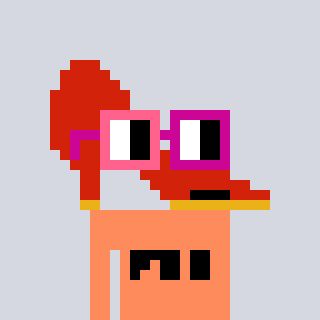
a pixel art character with square pink and red glasses, a highheel-shaped head and a peachy-colored body on a cool background